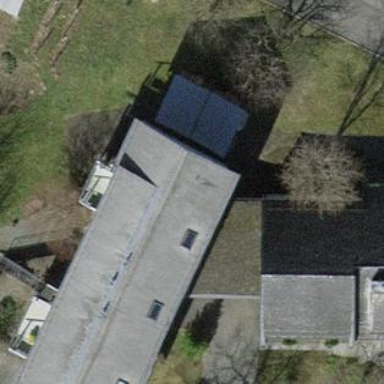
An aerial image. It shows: Gabled building.